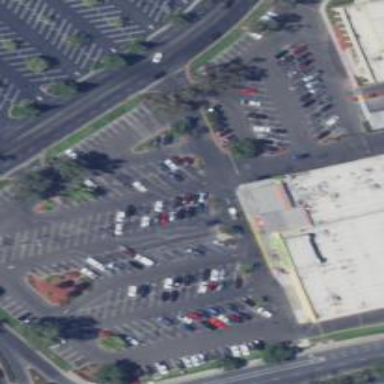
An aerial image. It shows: Parking space is available.